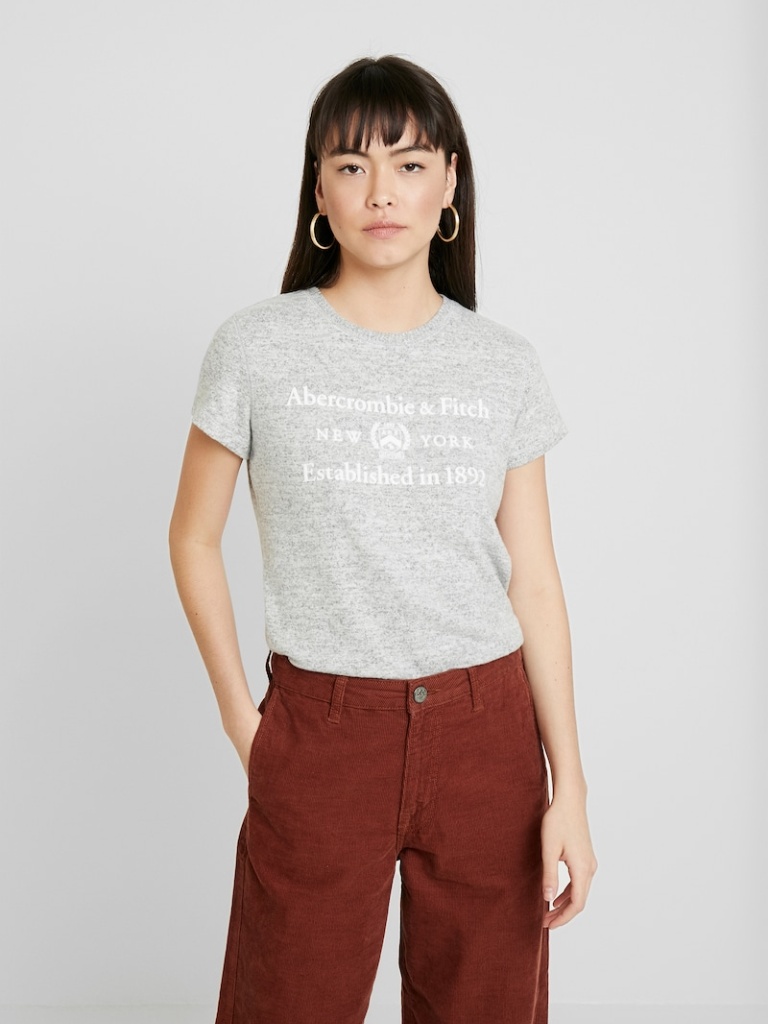
cotton relaxed short sleeve hip length Fully Tucked in crew t-shirt